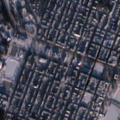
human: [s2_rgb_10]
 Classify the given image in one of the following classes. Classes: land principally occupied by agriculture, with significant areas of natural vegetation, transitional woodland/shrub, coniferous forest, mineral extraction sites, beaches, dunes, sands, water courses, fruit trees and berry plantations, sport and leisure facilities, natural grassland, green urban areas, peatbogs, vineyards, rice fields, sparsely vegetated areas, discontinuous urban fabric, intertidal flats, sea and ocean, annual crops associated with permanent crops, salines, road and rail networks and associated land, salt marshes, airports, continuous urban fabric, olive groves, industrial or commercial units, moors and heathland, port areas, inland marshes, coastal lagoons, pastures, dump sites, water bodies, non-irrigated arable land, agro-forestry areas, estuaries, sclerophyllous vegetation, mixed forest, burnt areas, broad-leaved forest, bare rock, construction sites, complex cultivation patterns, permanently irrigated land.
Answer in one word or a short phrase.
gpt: discontinuous urban fabric, industrial or commercial units, water courses